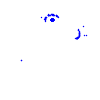
Particle: kaon